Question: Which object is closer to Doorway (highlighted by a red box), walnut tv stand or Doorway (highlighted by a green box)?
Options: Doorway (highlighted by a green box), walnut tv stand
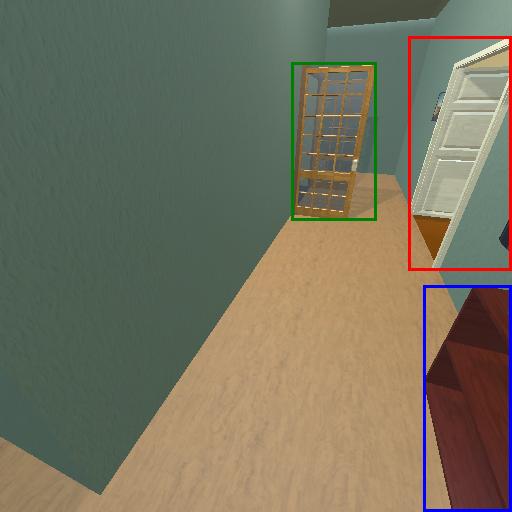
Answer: Doorway (highlighted by a green box)